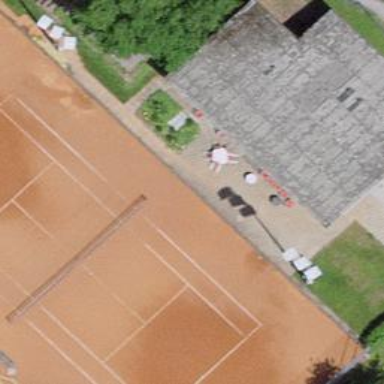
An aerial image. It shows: Building that is used for tennis.